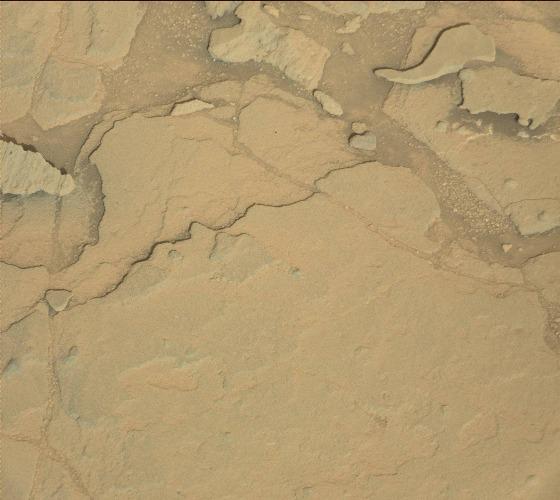
Terrain classes present: Bedrock, Shadow